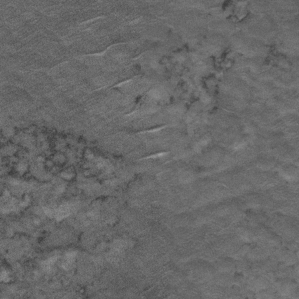
Label: frost